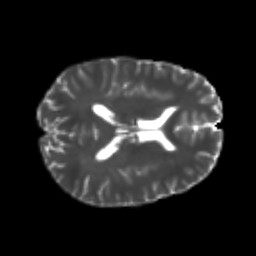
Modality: T2w
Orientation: axial
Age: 23
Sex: male
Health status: healthy
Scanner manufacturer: philips
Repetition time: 7.386 s
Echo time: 0.08599 s